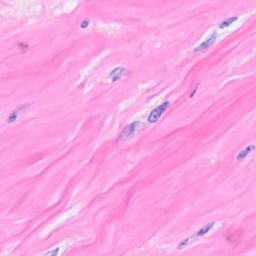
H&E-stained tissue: Breast